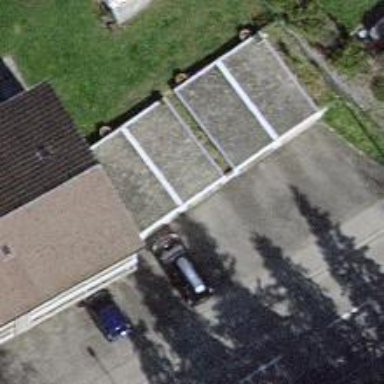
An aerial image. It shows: Group of garages.